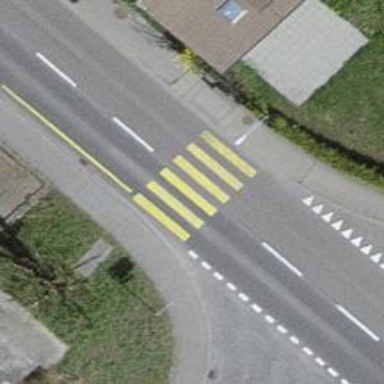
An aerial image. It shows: Footway with zebra crossing.